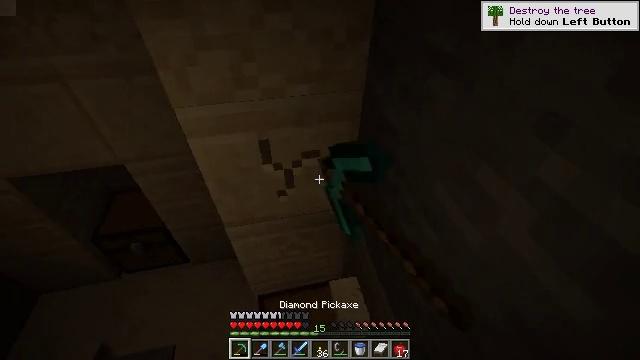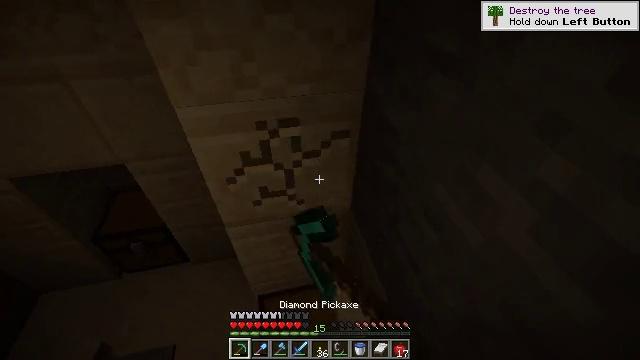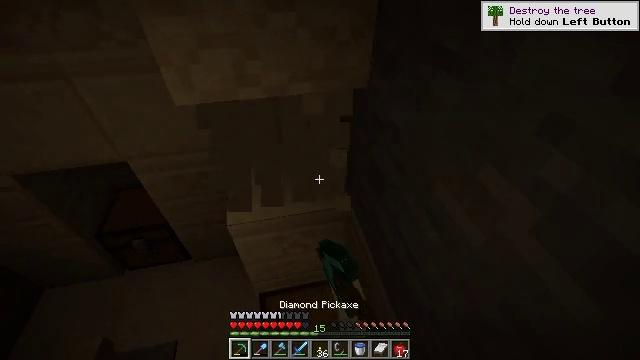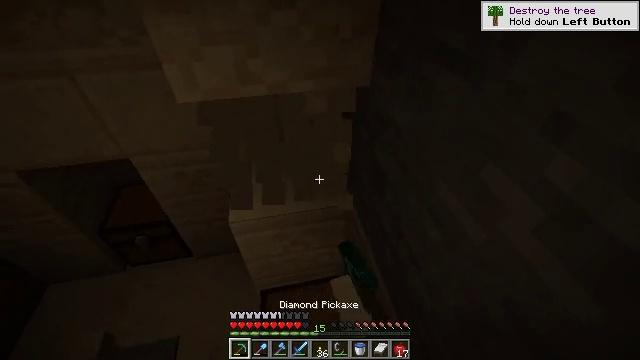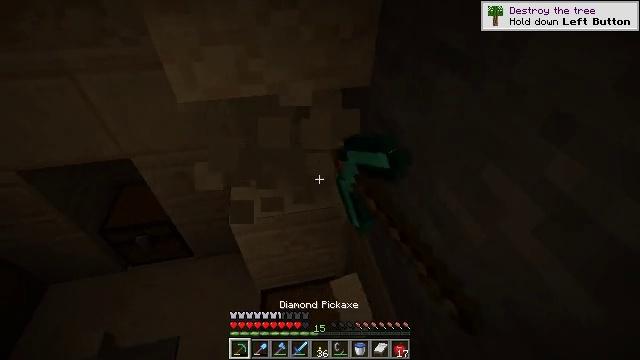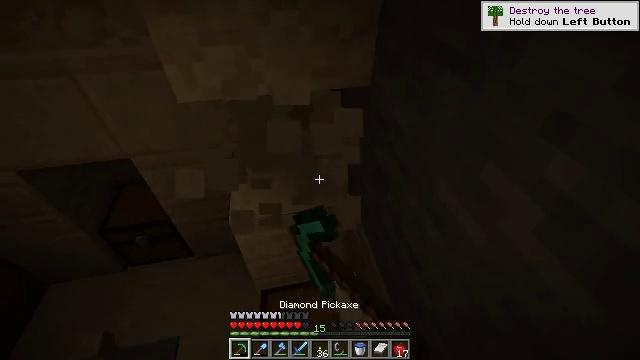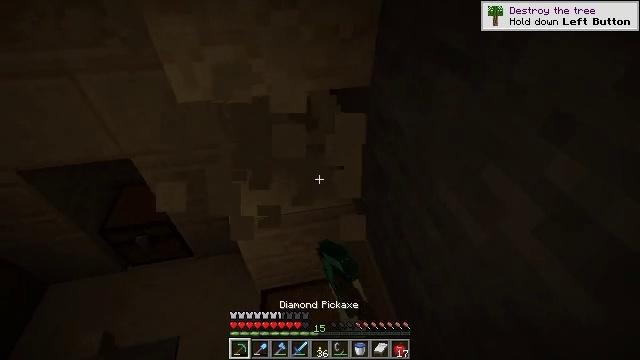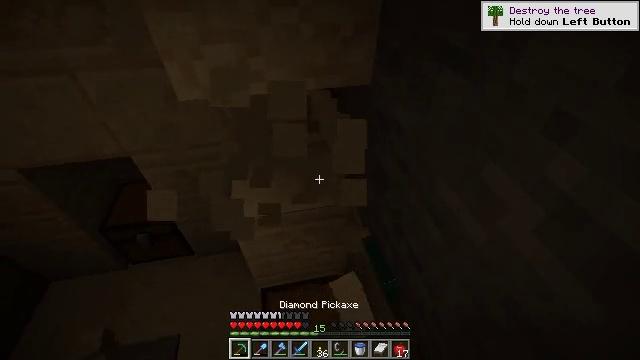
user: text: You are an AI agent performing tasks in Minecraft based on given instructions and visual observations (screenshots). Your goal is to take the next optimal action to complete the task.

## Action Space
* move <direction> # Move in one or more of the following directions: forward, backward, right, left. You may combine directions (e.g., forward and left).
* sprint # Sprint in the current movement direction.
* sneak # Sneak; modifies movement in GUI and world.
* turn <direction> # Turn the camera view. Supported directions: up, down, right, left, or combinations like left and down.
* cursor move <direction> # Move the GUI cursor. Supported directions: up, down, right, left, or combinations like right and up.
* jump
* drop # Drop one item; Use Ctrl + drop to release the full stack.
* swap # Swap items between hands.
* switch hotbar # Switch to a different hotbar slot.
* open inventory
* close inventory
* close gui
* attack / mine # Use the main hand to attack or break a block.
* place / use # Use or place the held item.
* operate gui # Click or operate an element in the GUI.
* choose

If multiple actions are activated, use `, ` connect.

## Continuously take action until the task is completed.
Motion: motion action
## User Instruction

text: Recycle the cut sandstone for building.
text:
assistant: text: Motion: attack / mine
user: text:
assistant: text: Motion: attack / mine
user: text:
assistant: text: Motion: attack / mine
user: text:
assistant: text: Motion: attack / mine
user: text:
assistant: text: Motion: attack / mine
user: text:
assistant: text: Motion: attack / mine
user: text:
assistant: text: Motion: attack / mine
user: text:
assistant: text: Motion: attack / mine